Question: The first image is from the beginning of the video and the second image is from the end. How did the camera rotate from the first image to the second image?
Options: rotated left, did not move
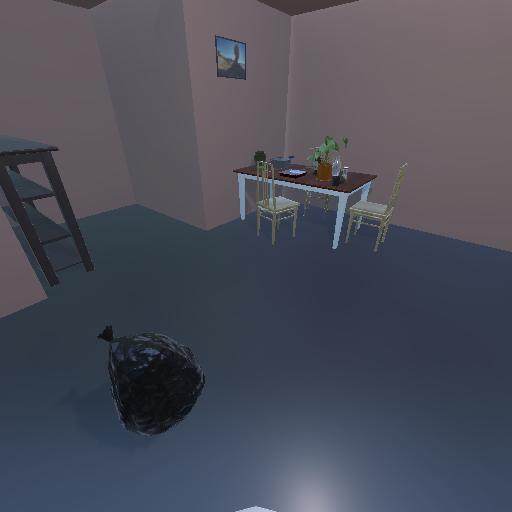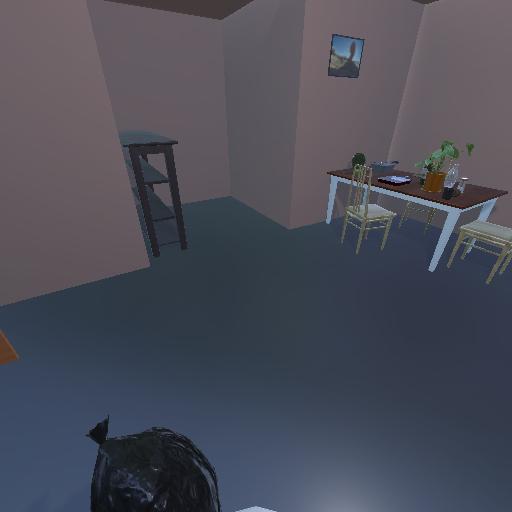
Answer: rotated left